Question: How to use p2p-next.org's <URL>..?
I'am trying to use this for an site, Do not have the money to pay for alot of bandwidth.
So I need steam the videos via bittorrent.
I'am using Ubuntu 12.10 for my testing.
Below is the HTML5-code.
'''
<video style="width:544px;height:304px;">
<source src="tribe://http://url2torrent.net/torrent/511640ccc3acb404f246f391.torrent">
<source src="http://upload.wikimedia.org/wikipedia/commons/3/38/Moederdag_%281925%29.ogv" >
</video>
'''
The key part beside the '<video>'-tag is the 'tribe://':
> '<source src="tribe://http://url2torrent.net/torrent/511640ccc3acb404f246f391.torrent">'
When I load the HTML5-page and go to: 'http://127.0.0.1:6877/webUI'
Then I can't see the video download.. :(

I got it to download the video ones... after an hour time.. for only 45mb.. not god..
So is the SwarmPlayer-p2p-style just slow?
Can it be speed up?
Or is there an better player to do this?
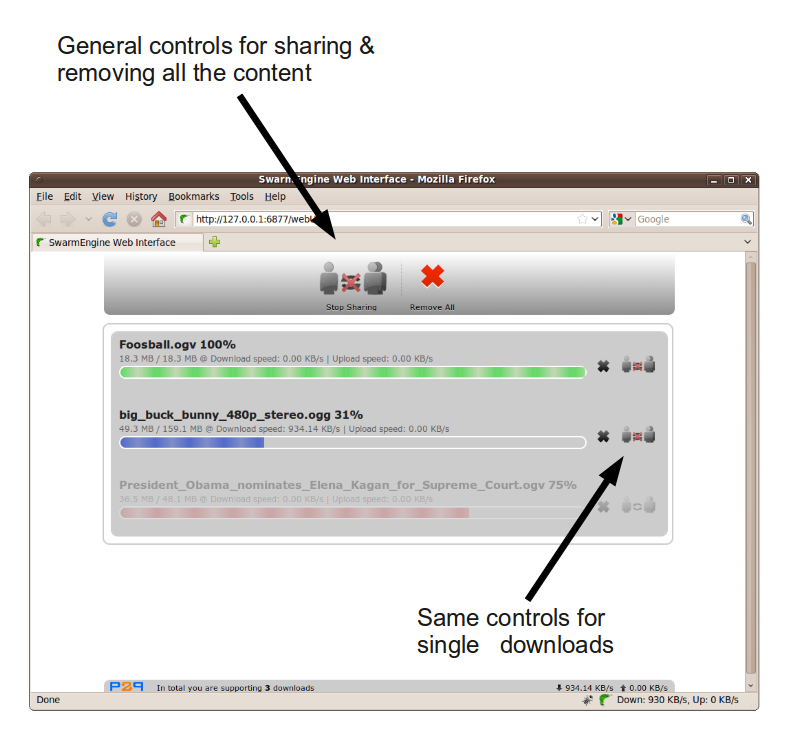
Answer: There appears to be something wrong with the HTTP fallback. If you try with an Ogg video directly seeded by BitTorrent (and a playtime field) it still works. E.g. try
<URL>
as source. See c:\Users\you\AppData\Roaming\Mozilla\Firefox\Profiles\zzzzz.default\extensio
ns\tribe@p2pnext.org\bgprocess\SwarmEngine.exe.log (check swarmengined script for Linux location) for the log of the BitTorrent engine.